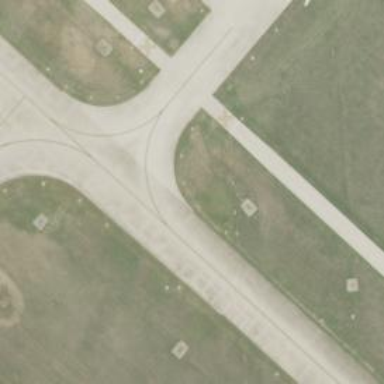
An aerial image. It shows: Image of taxiway at airport.